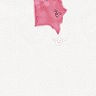
Metastatic tissue present: no